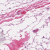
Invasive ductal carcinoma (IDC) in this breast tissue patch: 0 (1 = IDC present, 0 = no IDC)